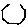
Label: hexagon